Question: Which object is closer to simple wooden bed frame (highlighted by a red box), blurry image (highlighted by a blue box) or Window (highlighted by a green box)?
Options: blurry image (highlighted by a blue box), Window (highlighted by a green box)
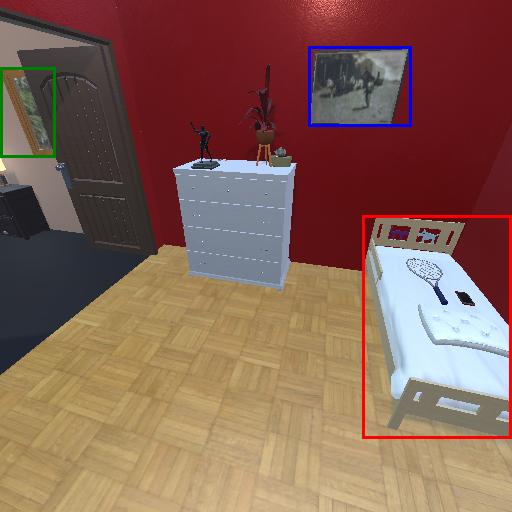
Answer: blurry image (highlighted by a blue box)